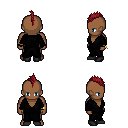
a pixel art fantasy rpg character, male body template, human, dark skin, gray robe, gold greaves, brunette mohawk hairstyle, bracelets, black shoes, four views (front, back, left, right), 2x2 character sprite sheet, small pixel art, hard edges, no anti-aliasing